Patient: sex M, age 81
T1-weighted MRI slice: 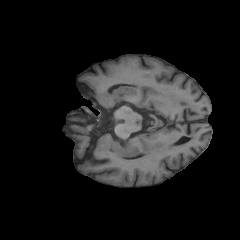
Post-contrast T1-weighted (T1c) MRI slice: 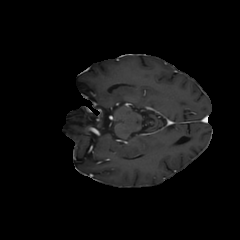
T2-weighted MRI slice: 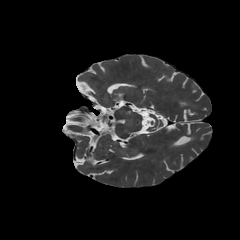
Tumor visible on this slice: no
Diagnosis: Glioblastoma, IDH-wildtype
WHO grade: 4